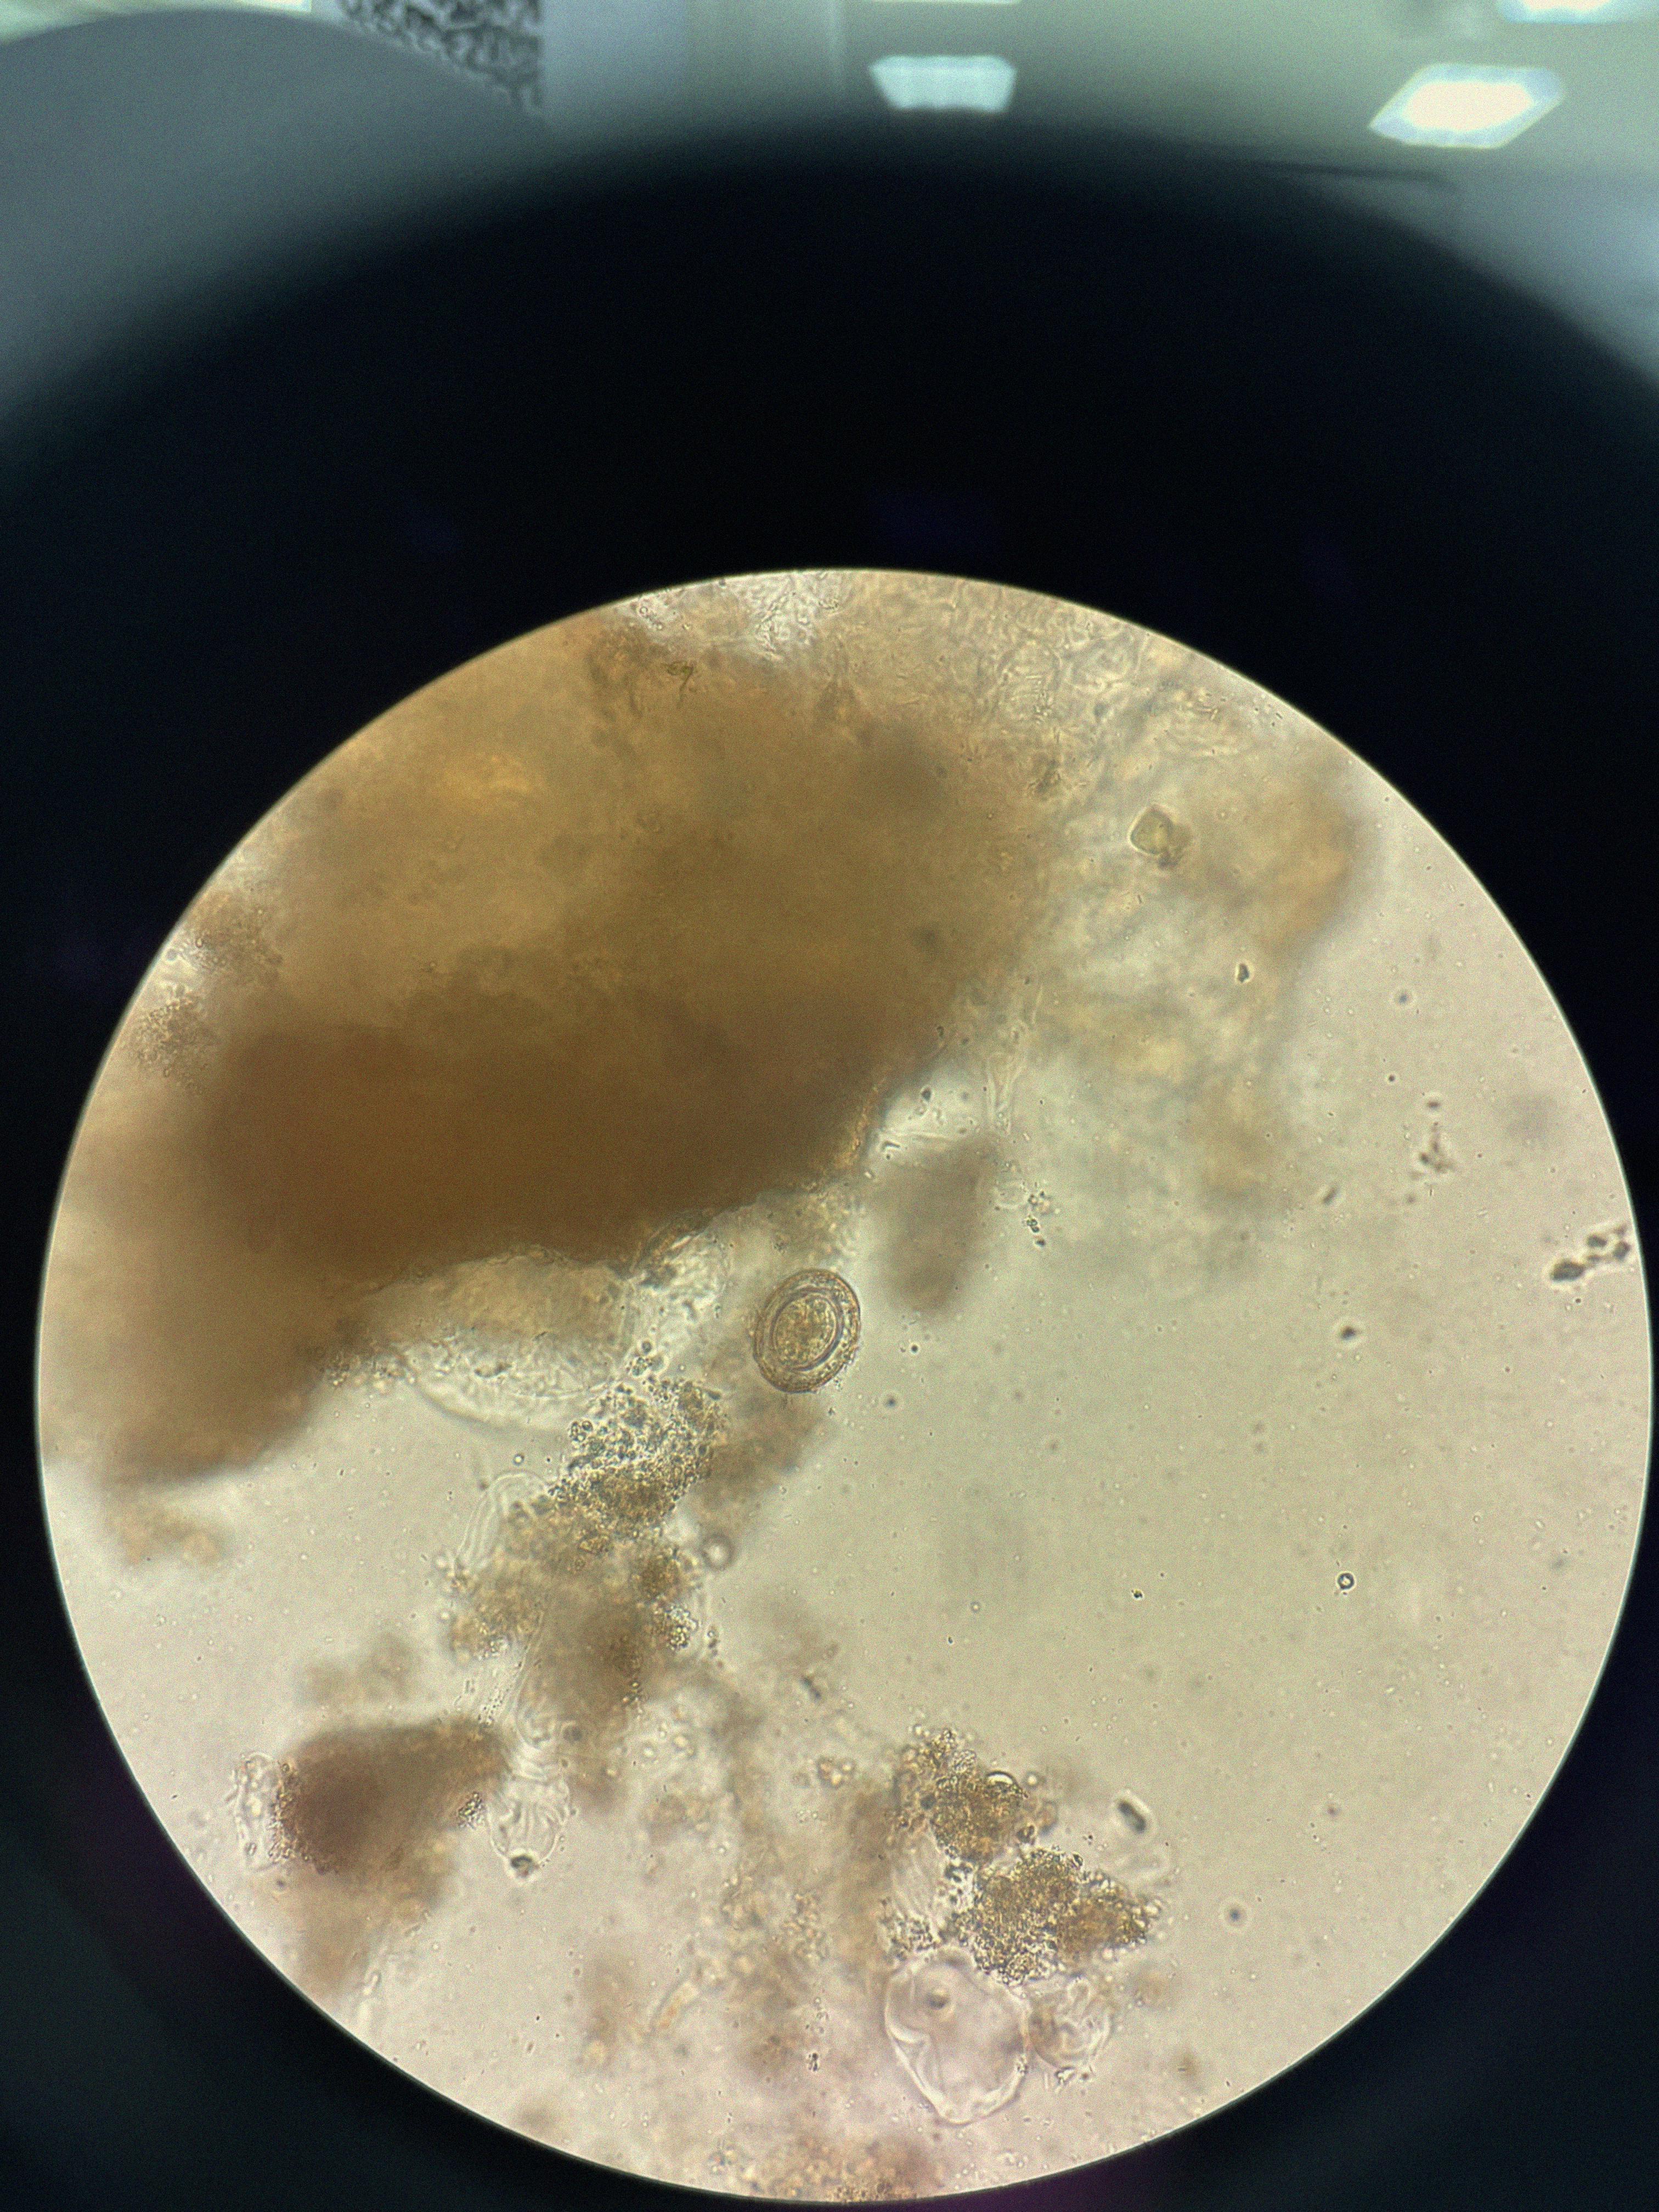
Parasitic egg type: Hymenolepis nana